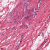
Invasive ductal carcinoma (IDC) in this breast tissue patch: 0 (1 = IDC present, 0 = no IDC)